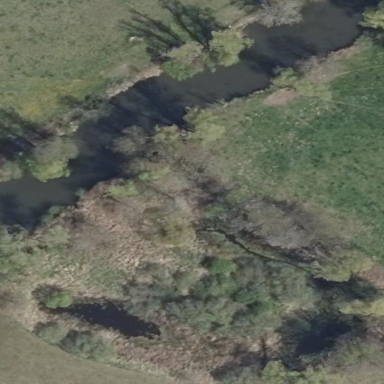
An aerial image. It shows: Oxbow water feature in natural setting.